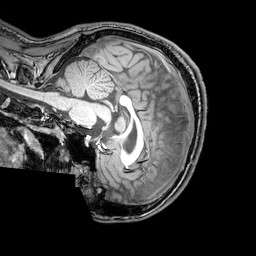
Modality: T1w
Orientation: sagittal
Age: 25
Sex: male
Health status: healthy
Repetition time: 0.081 s
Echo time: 0.037 s